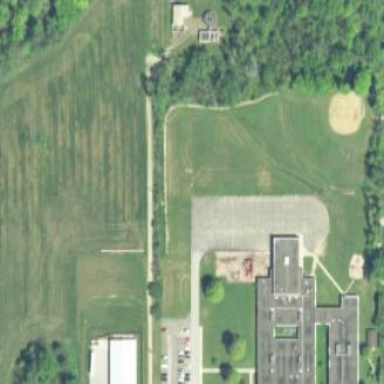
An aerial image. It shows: School.